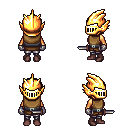
a pixel art fantasy rpg character, female body template, human, tanned skin, leather chest armor, metal pants, raven plain hairstyle, gold helm, metal gloves, maroon shoes, dagger, four views (front, back, left, right), 2x2 character sprite sheet, small pixel art, hard edges, no anti-aliasing